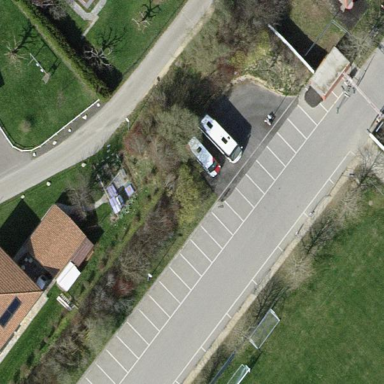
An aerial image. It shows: Park.